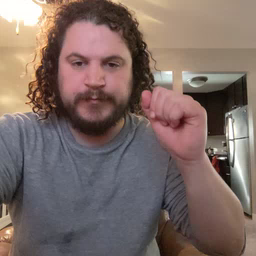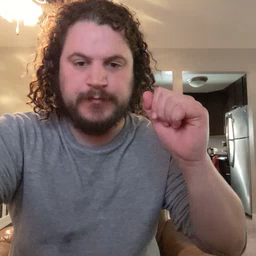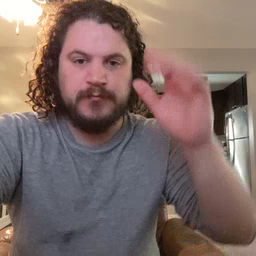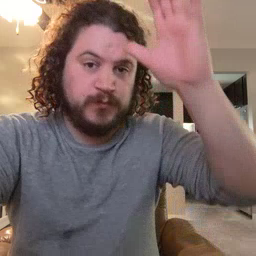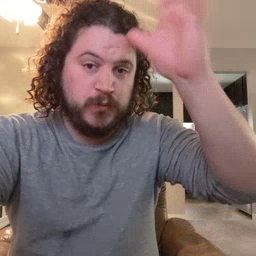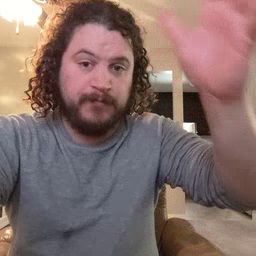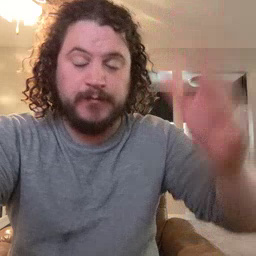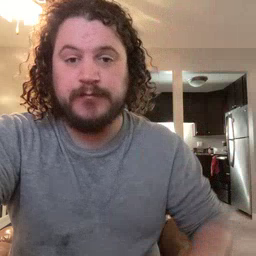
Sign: grandpa